Field crop: maize
Growth stage: 2
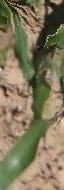
Species: maize